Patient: sex M, age 57
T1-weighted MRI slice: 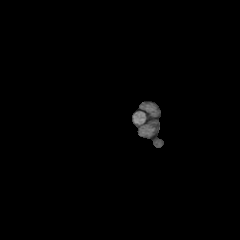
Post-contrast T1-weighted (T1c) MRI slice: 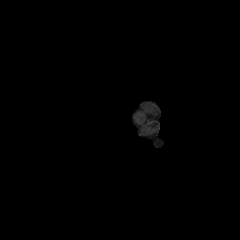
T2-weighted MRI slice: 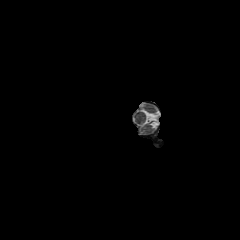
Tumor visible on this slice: no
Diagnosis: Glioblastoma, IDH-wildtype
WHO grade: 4